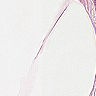
Metastatic tissue present: no